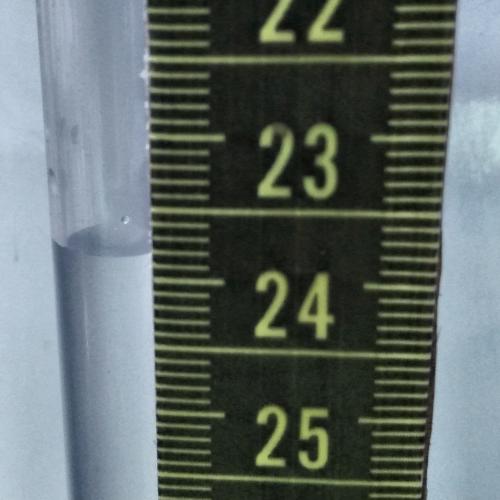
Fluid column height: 23.8 cm